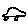
Label: car